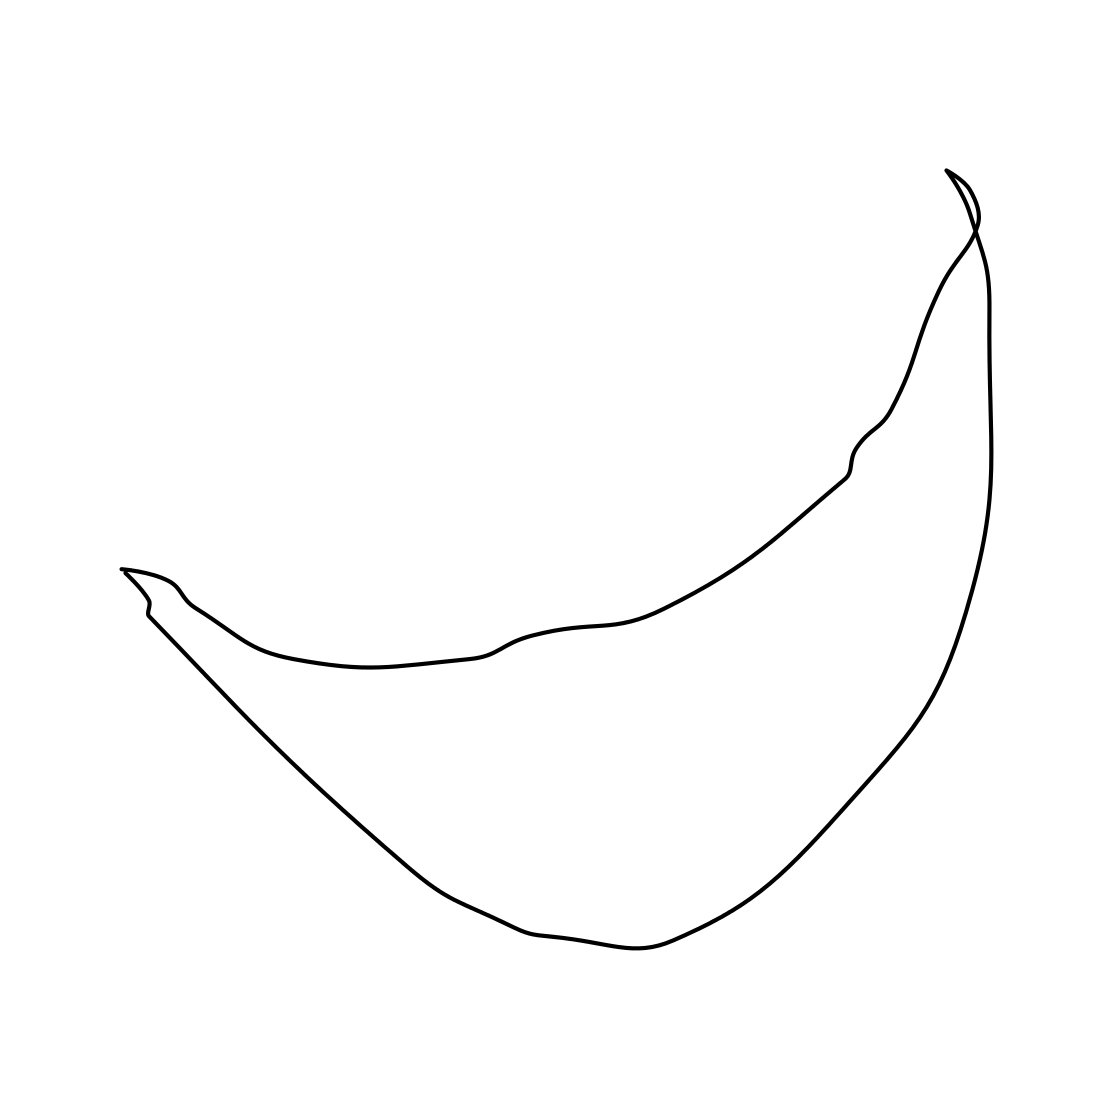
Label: moon